Question: I'm trying to use 'appengine-mapreduce' to prepare data for loading into BigQuery and am running into a memory limit. I'm using CloudStorage, so perhaps the accepted response in <URL> does not apply.
What I'm seeing is that a single VM instance, which appears to be the coordinator for the overall mapper task, is exceeding the ~ 1GB allocated to it and then being killed before any workers start. In this screenshot, there are three instances, and only the top one is growing in memory:

In several earlier attempts, there were as many as twelve instances, and all but one were well under the memory limit, and only one was reaching the limit and being killed. This suggests to me that there's not a general memory leak (as might be addressed with Guido van Rossum's suggestion in the earlier question to periodically call 'gc.collect()'), but instead a mismatch between the size and number of files being processed and working assumptions about file size and count in the 'appengine-mapreduce' code.
In the above example, twelve .zip files are being handed to the job for processing. The smallest .zip file is about 12 MB compressed, and the largest is 45 MB compressed. Following is the configuration I'm passing to the 'MapperPipeline':
'''
output = yield mapreduce_pipeline.MapperPipeline(
info.job_name,
info.mapper_function,
'mapreduce.input_readers.FileInputReader',
output_writer_spec='mapreduce.output_writers.FileOutputWriter',
params={
'input_reader': {
'files': gs_paths,
'format': 'zip[lines]',
},
'output_writer': {
'filesystem': 'gs',
'gs_bucket_name': info.results_dirname,
'output_sharding': 'none',
},
},
shards=info.shard_count)
'''
The value of 'shard_count' is 16 in this case.
Is this a familiar situation? Is there something straightforward I can do to avoid hitting the 1GB memory limit? (It is possible that the poster of <URL>
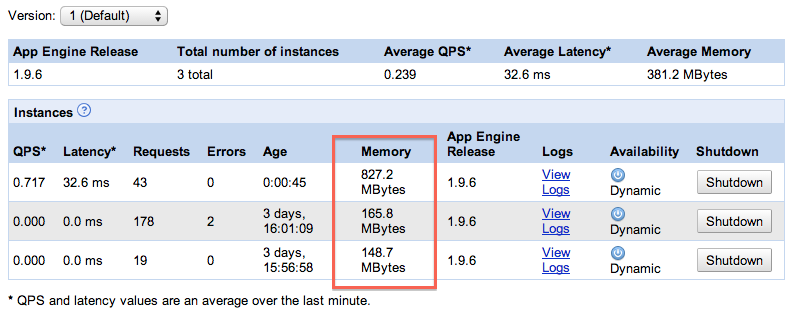
Answer: I was able to get over the first hurdle, where the coordinator was being killed because it was running out of memory, by using files on the order of ~ 1-6MB and upping the shard count to 96 shards. Here are some things I learned after that:
- - - 'gc.collect()'- - 'appengine-mapreduce'
The memory-related tuning seems to be specific to the amount of data that one is uploading. I'm pessimistic that it's going to be straightforward to work out a general approach for all of the different tables that I'm needing to process, each of which has a different aggregate size. The most I've been able to process so far is 140 MB compressed (perhaps 1-2 GB uncompressed).
For anyone attempting this, here are some of the numbers I kept track of:
'''
Chunk Shards Total MB MB/shard Time Completed? Total memory Instances Comments
daily 96 83.15 0.87 9:45 Yes ? ?
daily 96 121 1.2 12.35 Yes ? ?
daily 96 140 1.5 8.36 Yes 1200 MB (s. 400 MB) 24
daily 180 236 1.3 - No 1200 MB ?
monthly 32 12 0.38 5:46 Yes Worker killed 4
monthly 110 140 1.3 - No Workers killed 4 Better memory management of workers needed.
monthly 110 140 1.3 - No 8 Memory was better, but throughput became unworkable.
monthly 32 140 4.4 - No Coordinator killed -
monthly 64 140 2.18 - No Workers killed -
daily 180 236 1.3 - No - - HTTP timeouts during startup
daily 96 140 1.5 - No - - HTTP timeouts during startup
'''